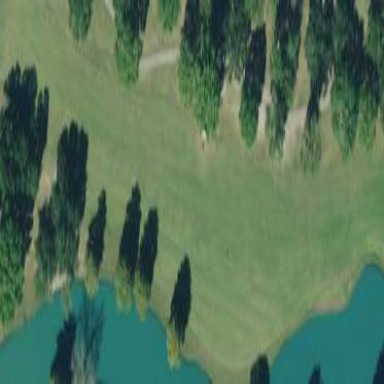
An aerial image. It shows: Scenic golf fairway.